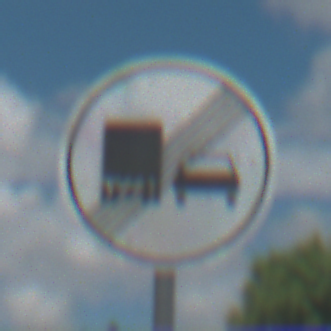
Verkehrszeichen: EndeUeberholverbotKraftfahrzeuge
Umgebung: Outdoor, Nature
Tageszeit: Midday
Wetter: PartlyCloudy
Licht: Natural
Jahreszeit: NotSpecified
Kontrast: HighContrast